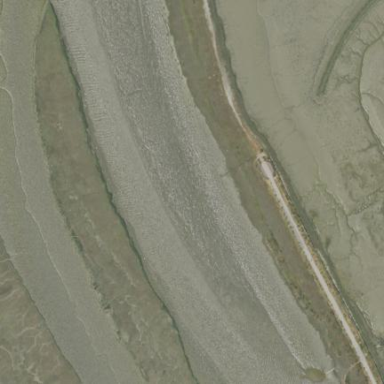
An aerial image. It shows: Saltmarsh wetland with tidal influence.